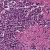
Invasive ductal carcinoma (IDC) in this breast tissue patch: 1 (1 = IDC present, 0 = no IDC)